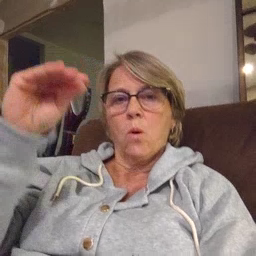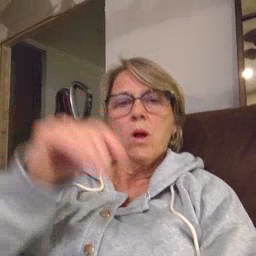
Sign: boy